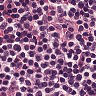
Metastatic tissue present: no